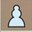
Piece: wP